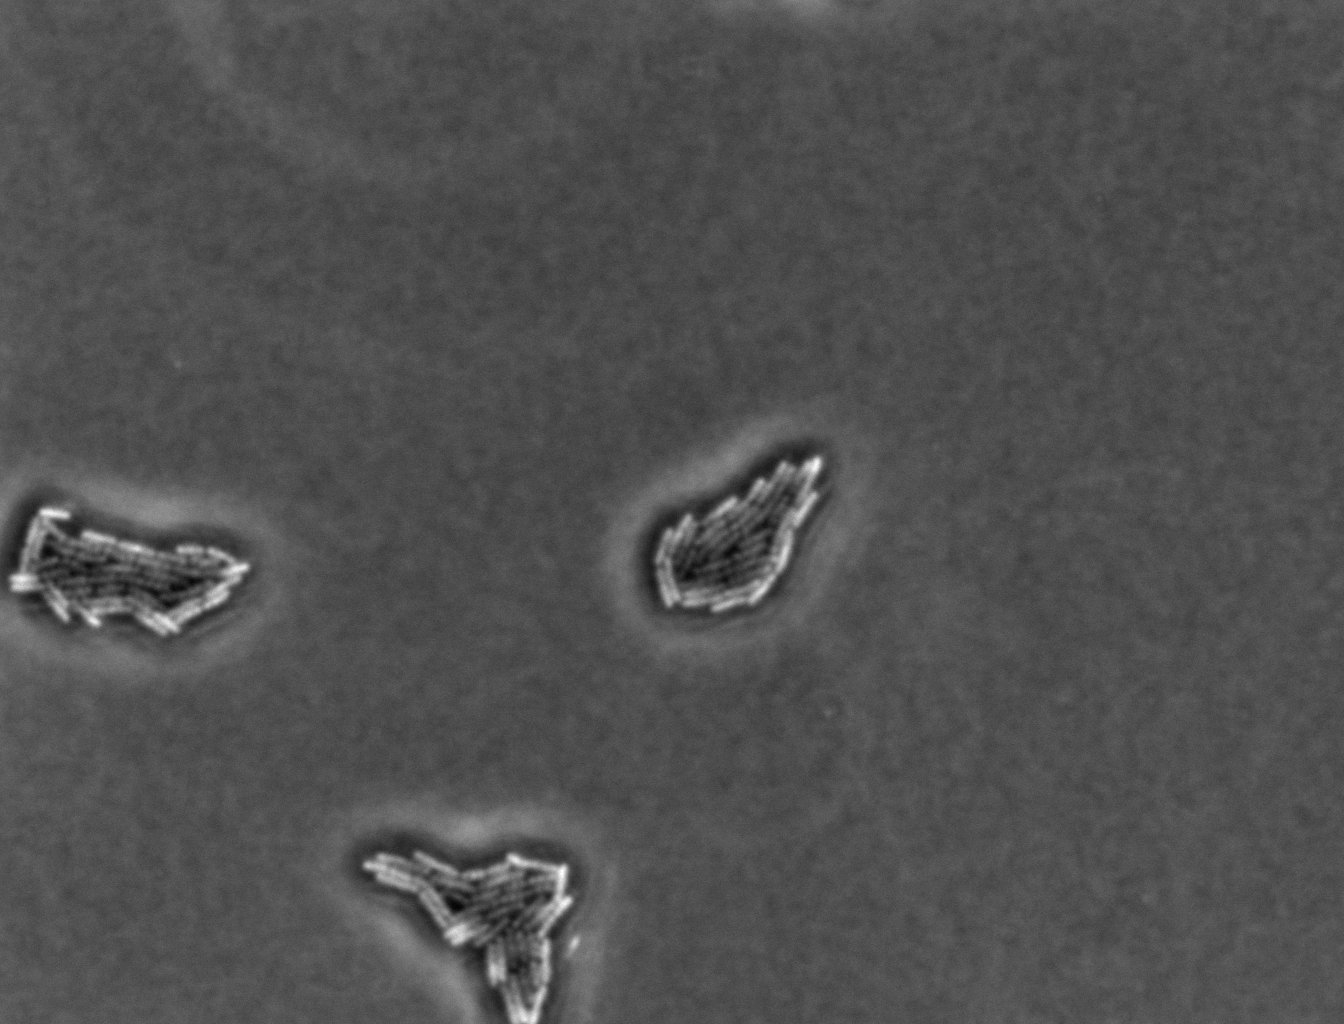
various_fewshot